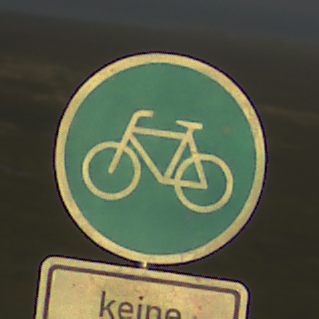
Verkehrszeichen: Radweg
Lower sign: HinweisDurchVerbaleAngabe4
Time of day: SunriseSunset
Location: Outdoor (Nature)
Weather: PartlyCloudy
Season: Summer
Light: Natural